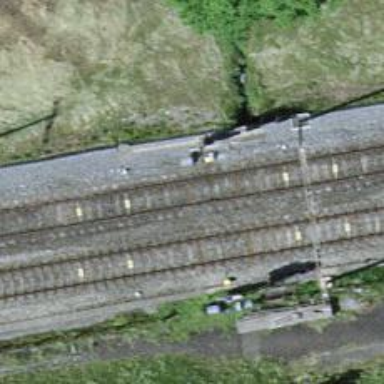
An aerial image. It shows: Railway signal.